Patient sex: F
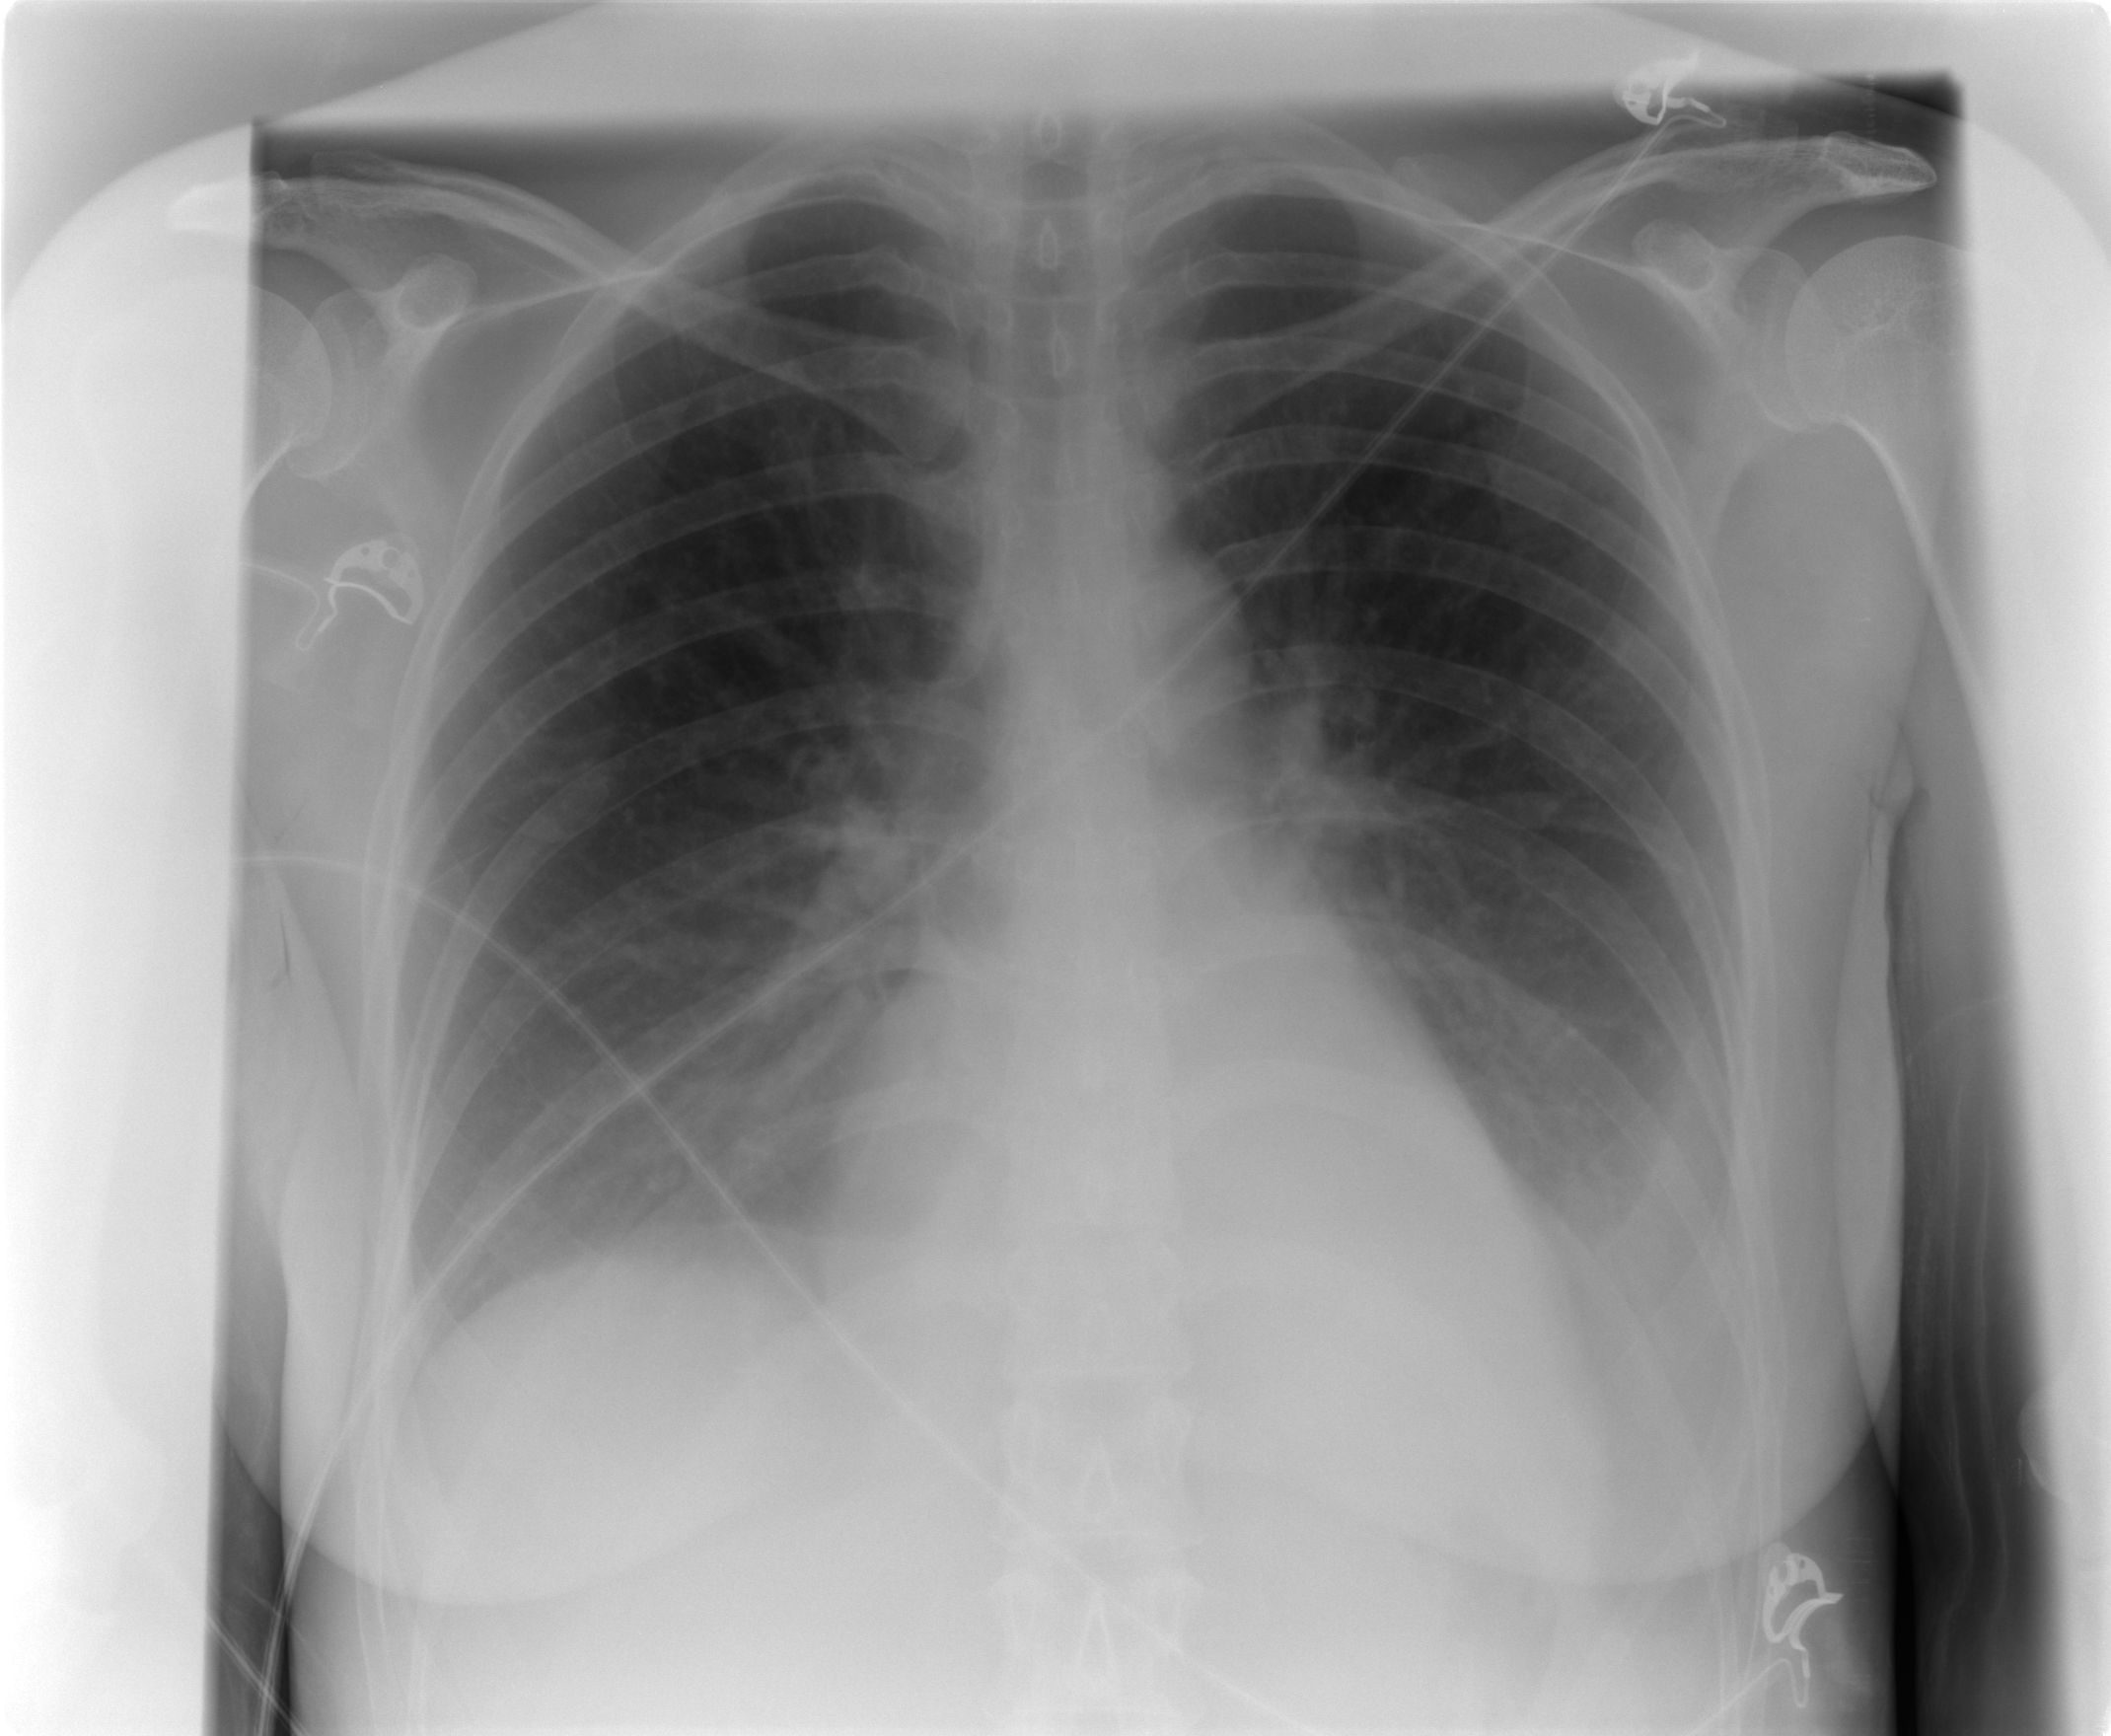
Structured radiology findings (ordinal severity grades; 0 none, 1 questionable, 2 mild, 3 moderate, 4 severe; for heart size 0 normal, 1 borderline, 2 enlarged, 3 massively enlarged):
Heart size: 0
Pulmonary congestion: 0
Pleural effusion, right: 2
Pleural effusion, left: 2
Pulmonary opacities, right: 0
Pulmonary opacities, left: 0
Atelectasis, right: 2
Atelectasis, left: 2